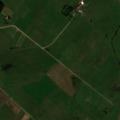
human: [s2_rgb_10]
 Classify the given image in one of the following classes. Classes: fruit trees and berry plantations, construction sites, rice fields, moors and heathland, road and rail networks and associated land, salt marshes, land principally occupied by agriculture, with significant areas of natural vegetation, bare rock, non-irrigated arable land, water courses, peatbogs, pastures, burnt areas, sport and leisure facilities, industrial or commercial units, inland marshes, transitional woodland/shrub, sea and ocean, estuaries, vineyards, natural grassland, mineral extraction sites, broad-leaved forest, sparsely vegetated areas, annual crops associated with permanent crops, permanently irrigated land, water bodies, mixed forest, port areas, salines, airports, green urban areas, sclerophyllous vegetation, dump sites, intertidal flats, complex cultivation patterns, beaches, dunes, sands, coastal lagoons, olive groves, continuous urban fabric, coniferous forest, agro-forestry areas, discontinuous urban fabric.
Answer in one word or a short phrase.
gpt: non-irrigated arable land, land principally occupied by agriculture, with significant areas of natural vegetation